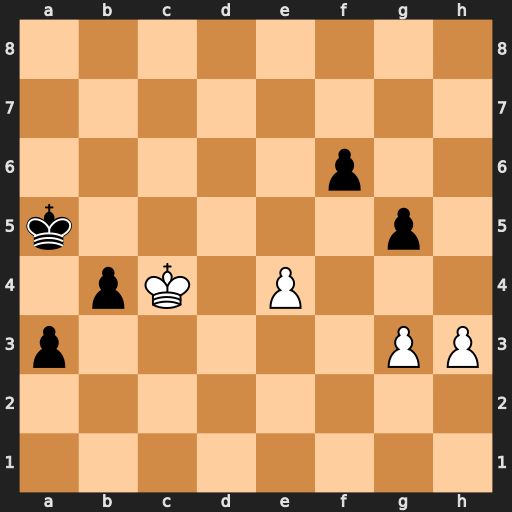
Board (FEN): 8/8/5p2/k5p1/1pK1P3/p5PP/8/8
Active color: w
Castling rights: -
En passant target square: -
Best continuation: Kb3 Kb5 h4 a2 Kxa2